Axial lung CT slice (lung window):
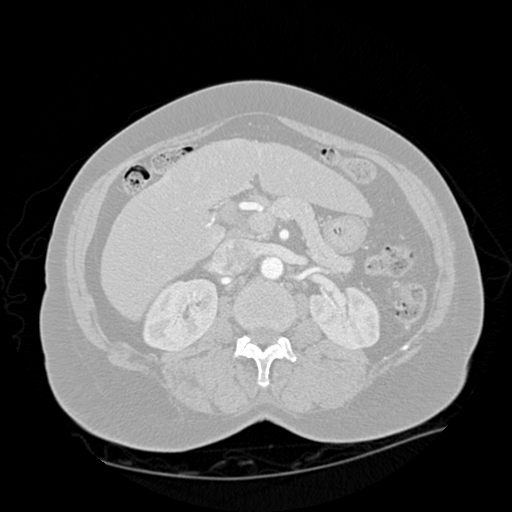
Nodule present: no